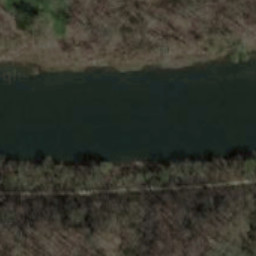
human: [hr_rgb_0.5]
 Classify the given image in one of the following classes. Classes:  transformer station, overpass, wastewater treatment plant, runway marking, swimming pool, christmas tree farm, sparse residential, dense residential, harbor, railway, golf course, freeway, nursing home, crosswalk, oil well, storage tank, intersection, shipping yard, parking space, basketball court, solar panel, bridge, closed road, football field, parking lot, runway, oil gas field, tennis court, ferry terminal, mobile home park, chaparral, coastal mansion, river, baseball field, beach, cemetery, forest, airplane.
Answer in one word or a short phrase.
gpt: river